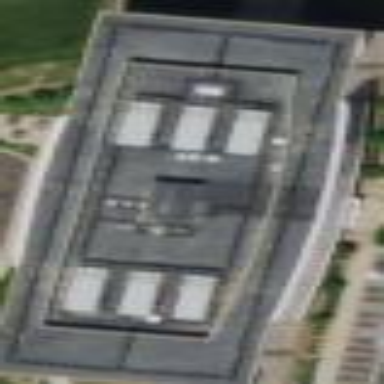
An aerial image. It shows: Commercial building.